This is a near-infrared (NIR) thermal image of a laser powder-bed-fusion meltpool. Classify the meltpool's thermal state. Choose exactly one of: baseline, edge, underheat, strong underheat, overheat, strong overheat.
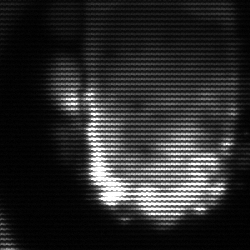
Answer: baseline